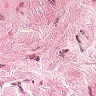
Metastatic tissue present: no